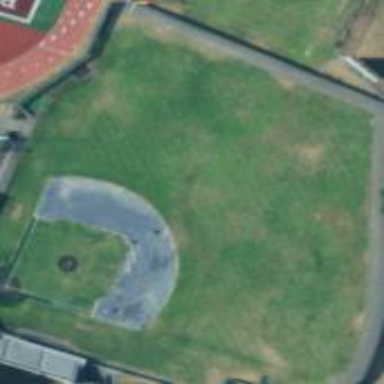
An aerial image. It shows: Baseball pitch for leisure land.